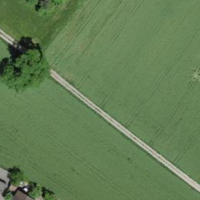
EUNIS habitat code: 52
Species observed at this site:
Quercus robur